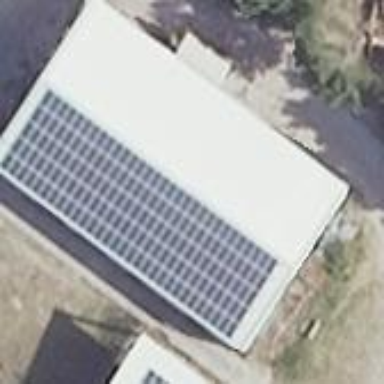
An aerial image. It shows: Small solar photovoltaic panel generator inside building.